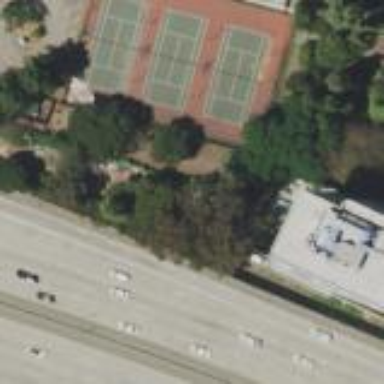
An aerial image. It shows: Tennis court on pitch designated for leisure land.